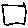
Label: square